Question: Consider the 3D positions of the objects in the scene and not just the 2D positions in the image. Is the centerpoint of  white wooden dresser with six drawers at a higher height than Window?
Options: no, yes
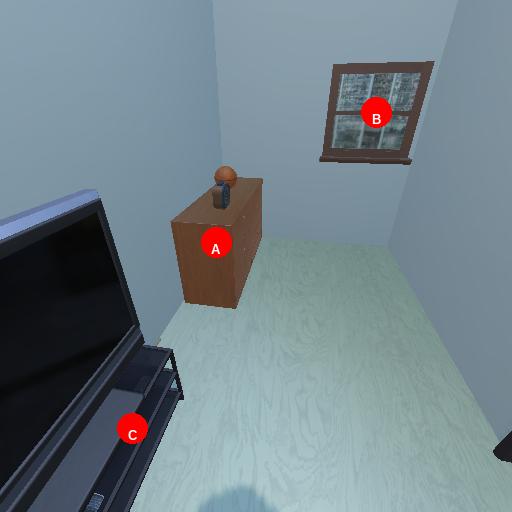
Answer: no